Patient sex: M
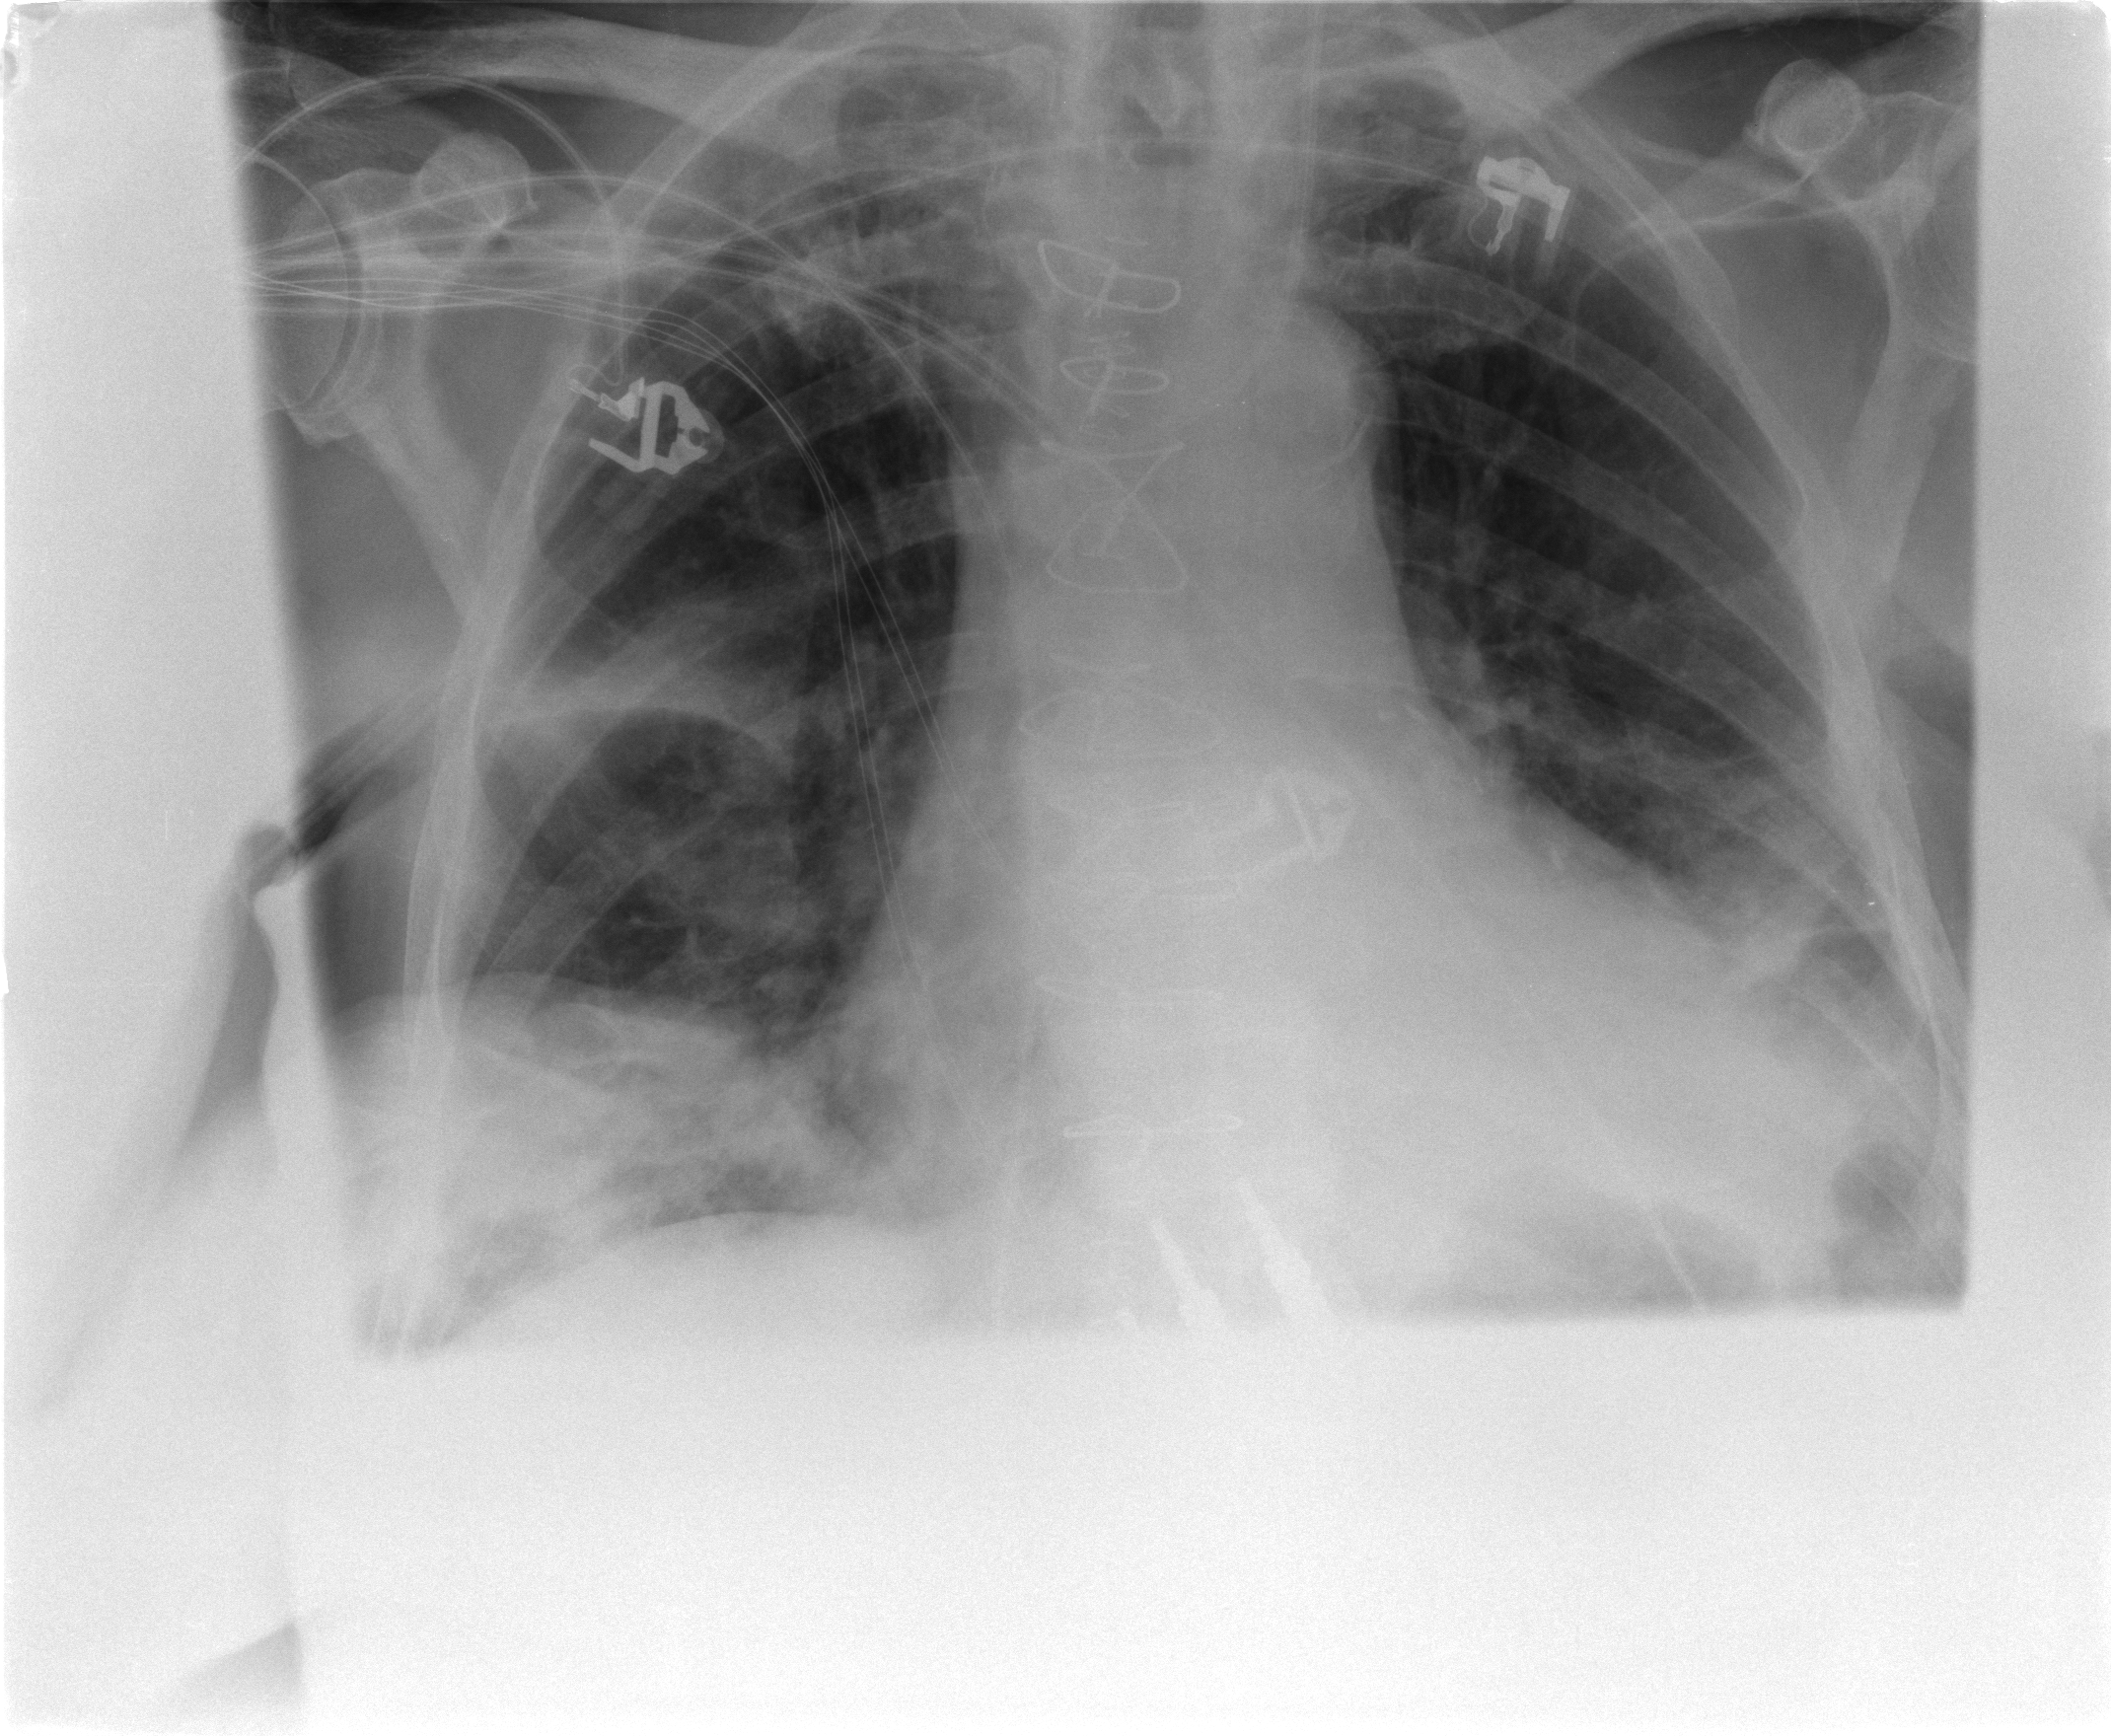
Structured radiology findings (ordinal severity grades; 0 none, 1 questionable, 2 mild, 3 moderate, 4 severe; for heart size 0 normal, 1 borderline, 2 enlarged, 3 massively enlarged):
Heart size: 2
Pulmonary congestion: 0
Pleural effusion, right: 0
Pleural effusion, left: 2
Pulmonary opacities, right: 2
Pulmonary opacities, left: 2
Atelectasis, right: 2
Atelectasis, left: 2